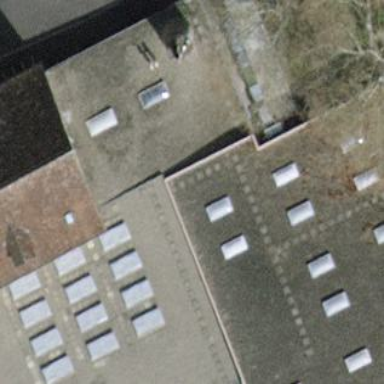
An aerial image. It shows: Office building.